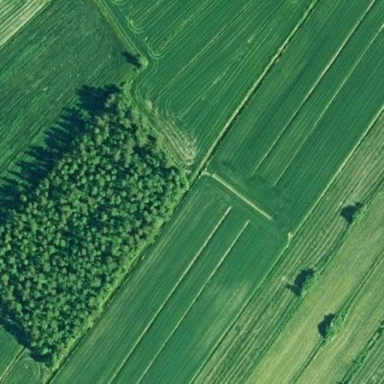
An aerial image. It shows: Forest area.